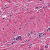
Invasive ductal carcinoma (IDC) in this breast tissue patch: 0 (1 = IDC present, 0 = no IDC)